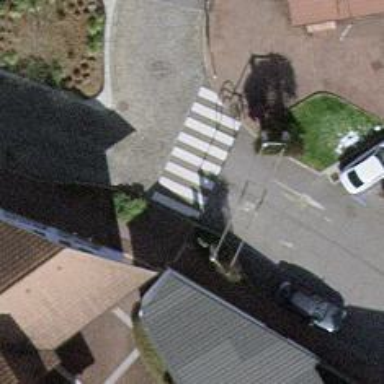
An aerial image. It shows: Bollard barrier.